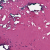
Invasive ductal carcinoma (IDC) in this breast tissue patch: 0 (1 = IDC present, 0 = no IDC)